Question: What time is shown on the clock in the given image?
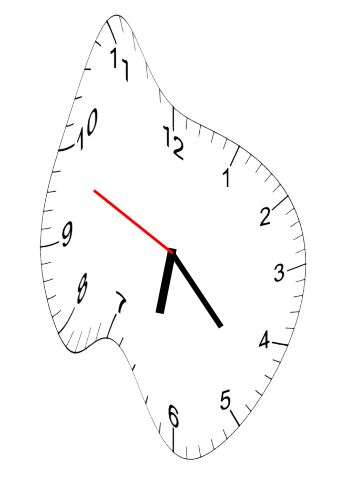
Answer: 06:22:49